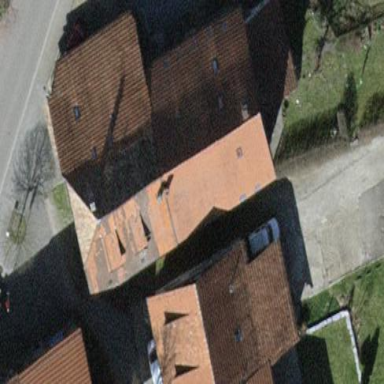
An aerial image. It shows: Gabled roof apartments building.